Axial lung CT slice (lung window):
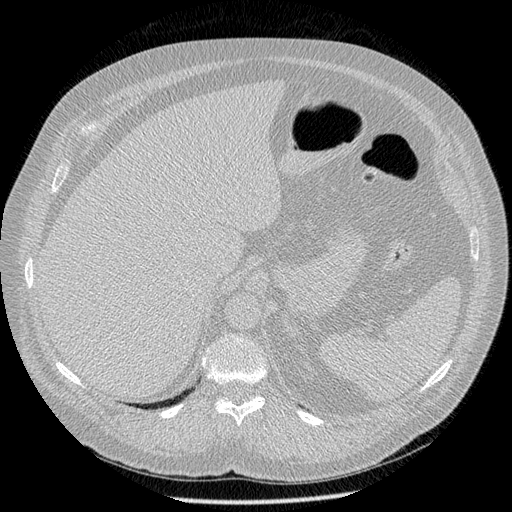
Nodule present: no